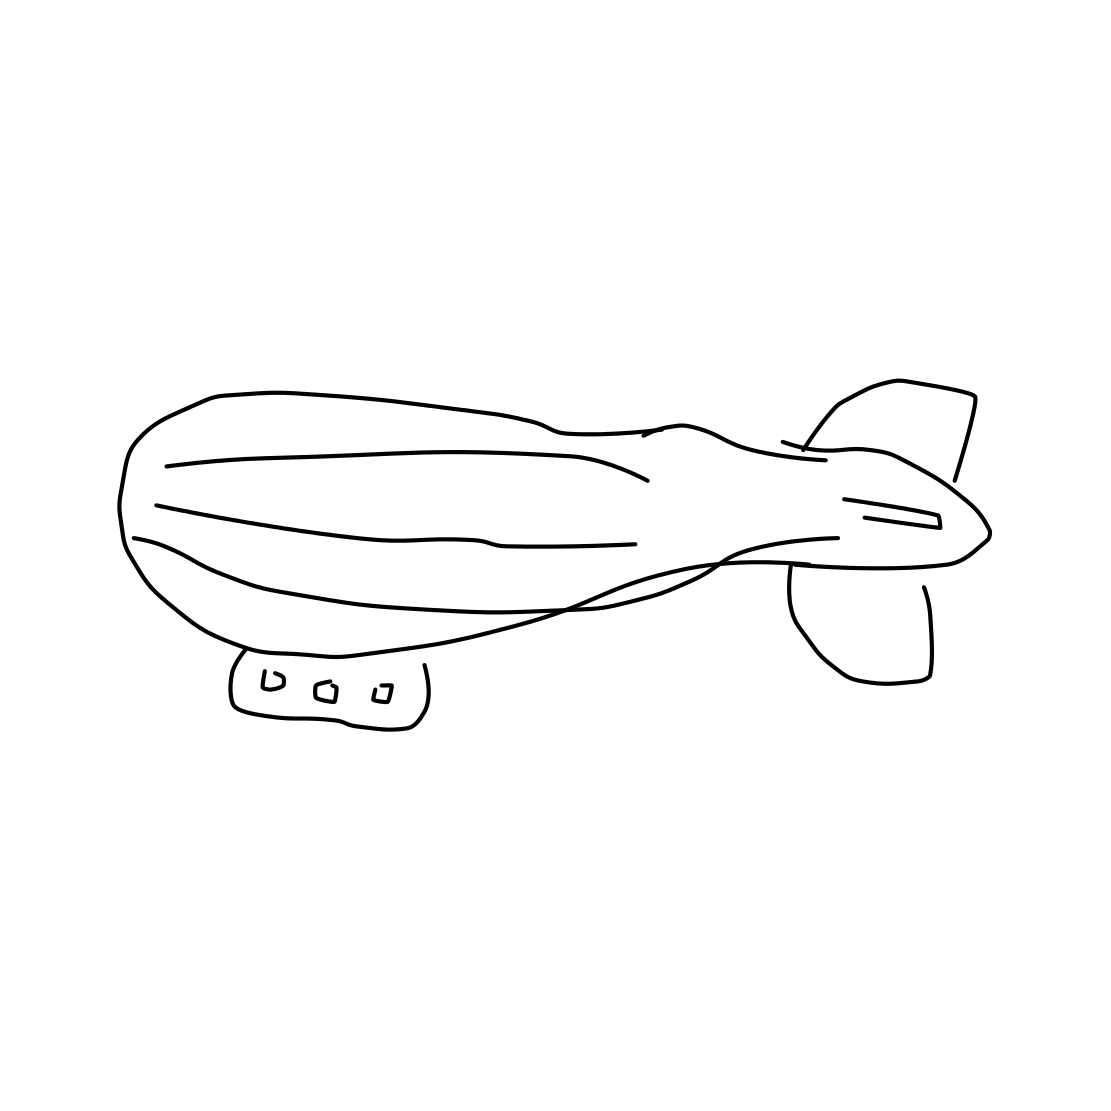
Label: blimp